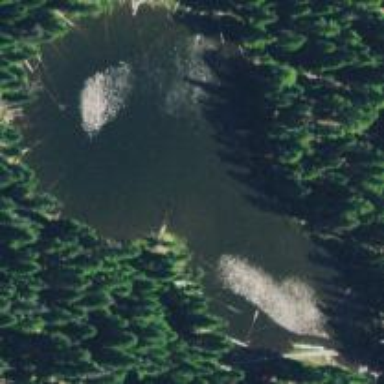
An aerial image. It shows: Pond surrounded by natural water.